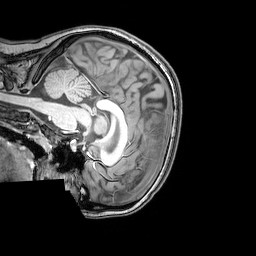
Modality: T1w
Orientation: sagittal
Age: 20
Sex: female
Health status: healthy
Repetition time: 0.081 s
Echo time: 0.037 s